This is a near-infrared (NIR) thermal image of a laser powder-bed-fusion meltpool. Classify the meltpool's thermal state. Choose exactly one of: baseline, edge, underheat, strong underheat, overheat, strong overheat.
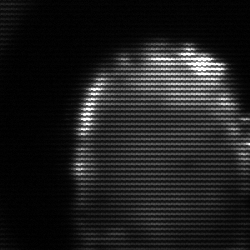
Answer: baseline